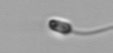
Label: flagellate